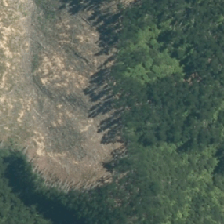
Land cover: harvested_forest